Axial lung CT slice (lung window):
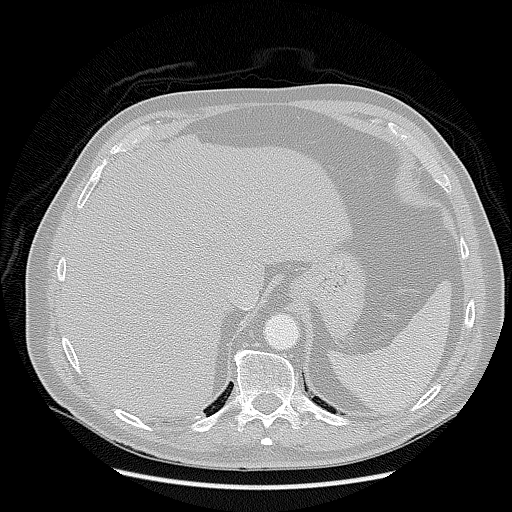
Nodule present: no